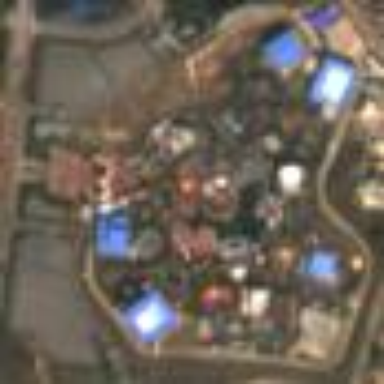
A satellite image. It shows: Theme park.